Question: What i am trying to do is, instead of creating a pop-up page i want to make a dialog box with information that appears when clicked on an image.
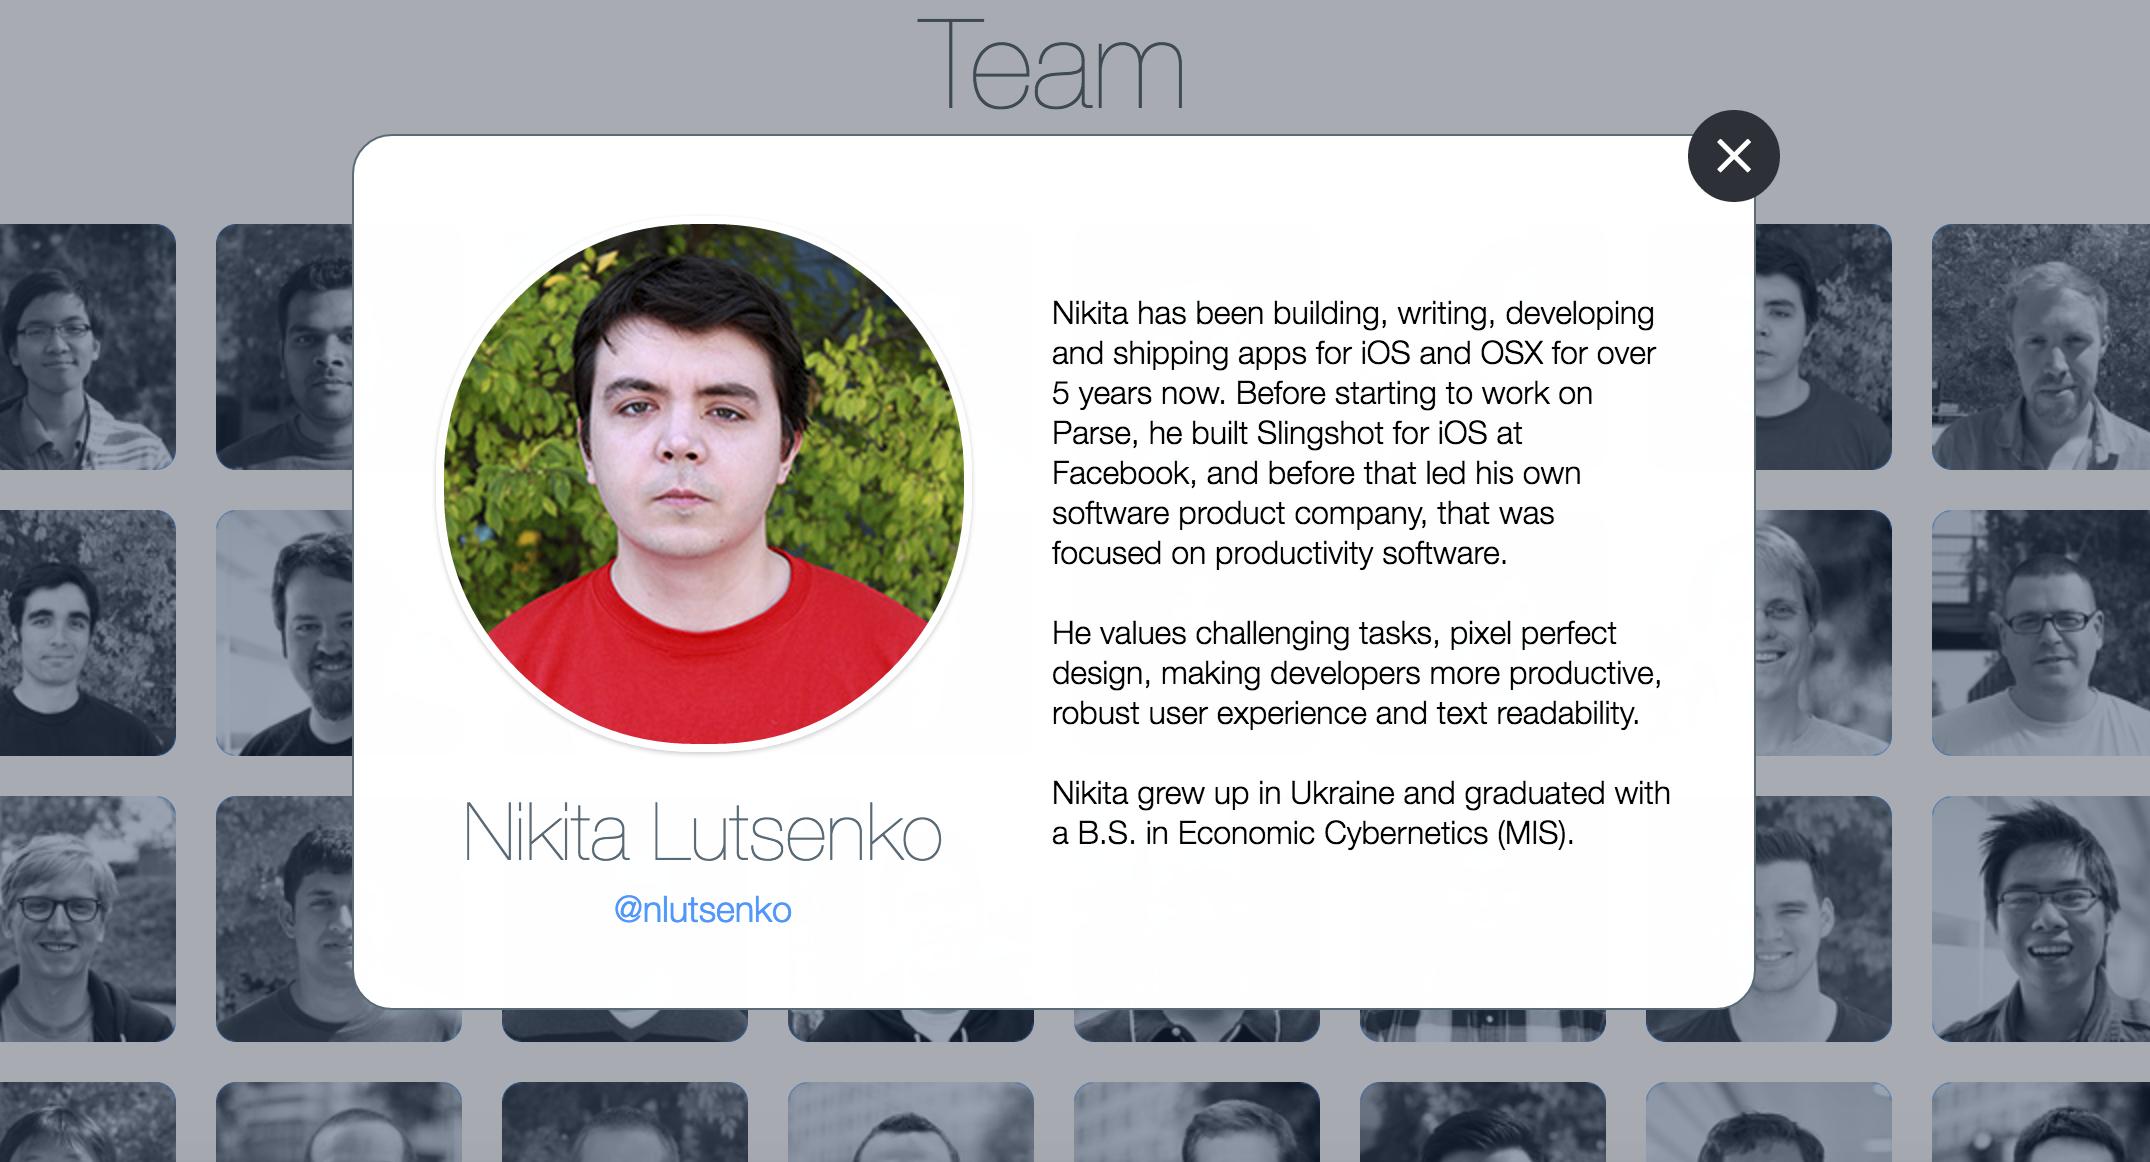
Answer: @sooner you can use Bootstrap modals,your can call that popup using two ways
this is modal popup content
'''
<div class="modal" tabindex="-1" id="myModal" role="dialog" aria-labelledby="" aria-hidden="true">
... pop up content
</div>
'''
1)'$('#myModal').modal();' (jquery call)
2)'<button type="button" data-toggle="modal" data-target="#myModal">Launch modal</button>'
<URL>